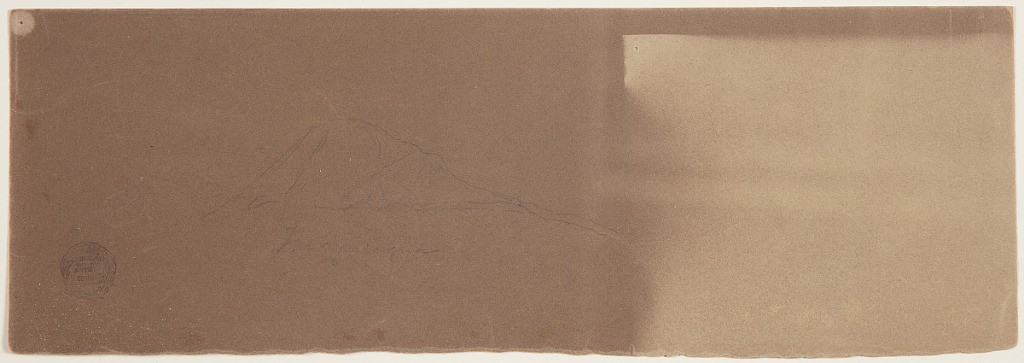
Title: Tungurahua, Ecuador
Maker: Frederic Edwin Church, American, 1826–1900
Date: July–August 1857
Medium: Graphite on brown wove paper
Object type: Drawing
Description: Landscape sketch showing an isolated view of the volcano known as Tungurahua in Ecuador. Situated at center left, the mountain's conical, snow-capped peak is shown with several ridges throughout.